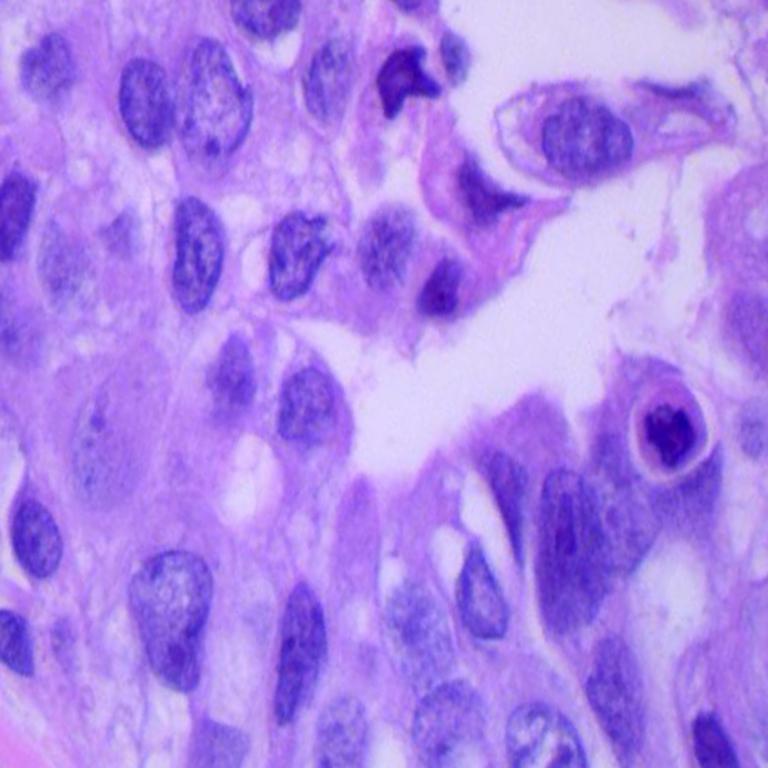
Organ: lung
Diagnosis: adenocarcinomas